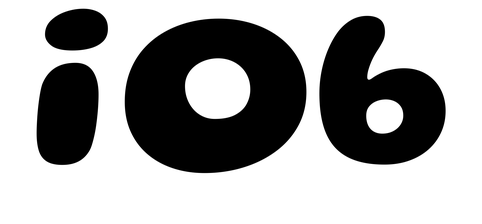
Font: Gluten_Bold